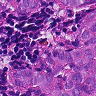
Metastatic tissue present: yes